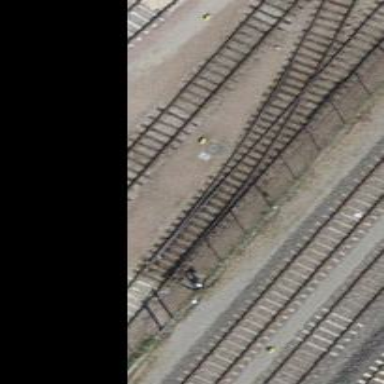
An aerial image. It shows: Railway yard with one track in service.